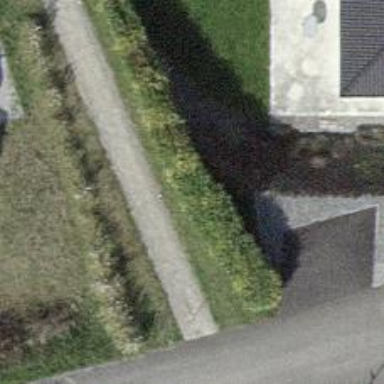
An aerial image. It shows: Hedge barrier.